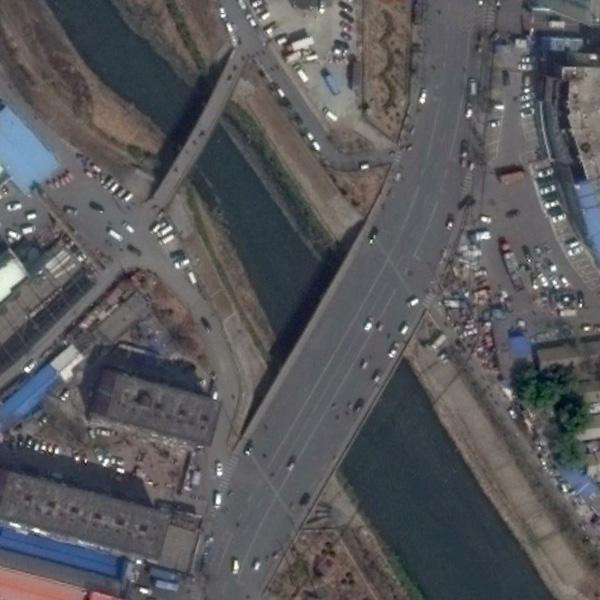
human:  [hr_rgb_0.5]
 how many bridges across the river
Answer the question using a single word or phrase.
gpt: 2